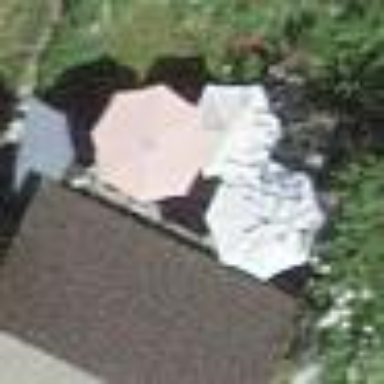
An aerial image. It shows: Garage.